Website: apple-inc
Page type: customer-info-address
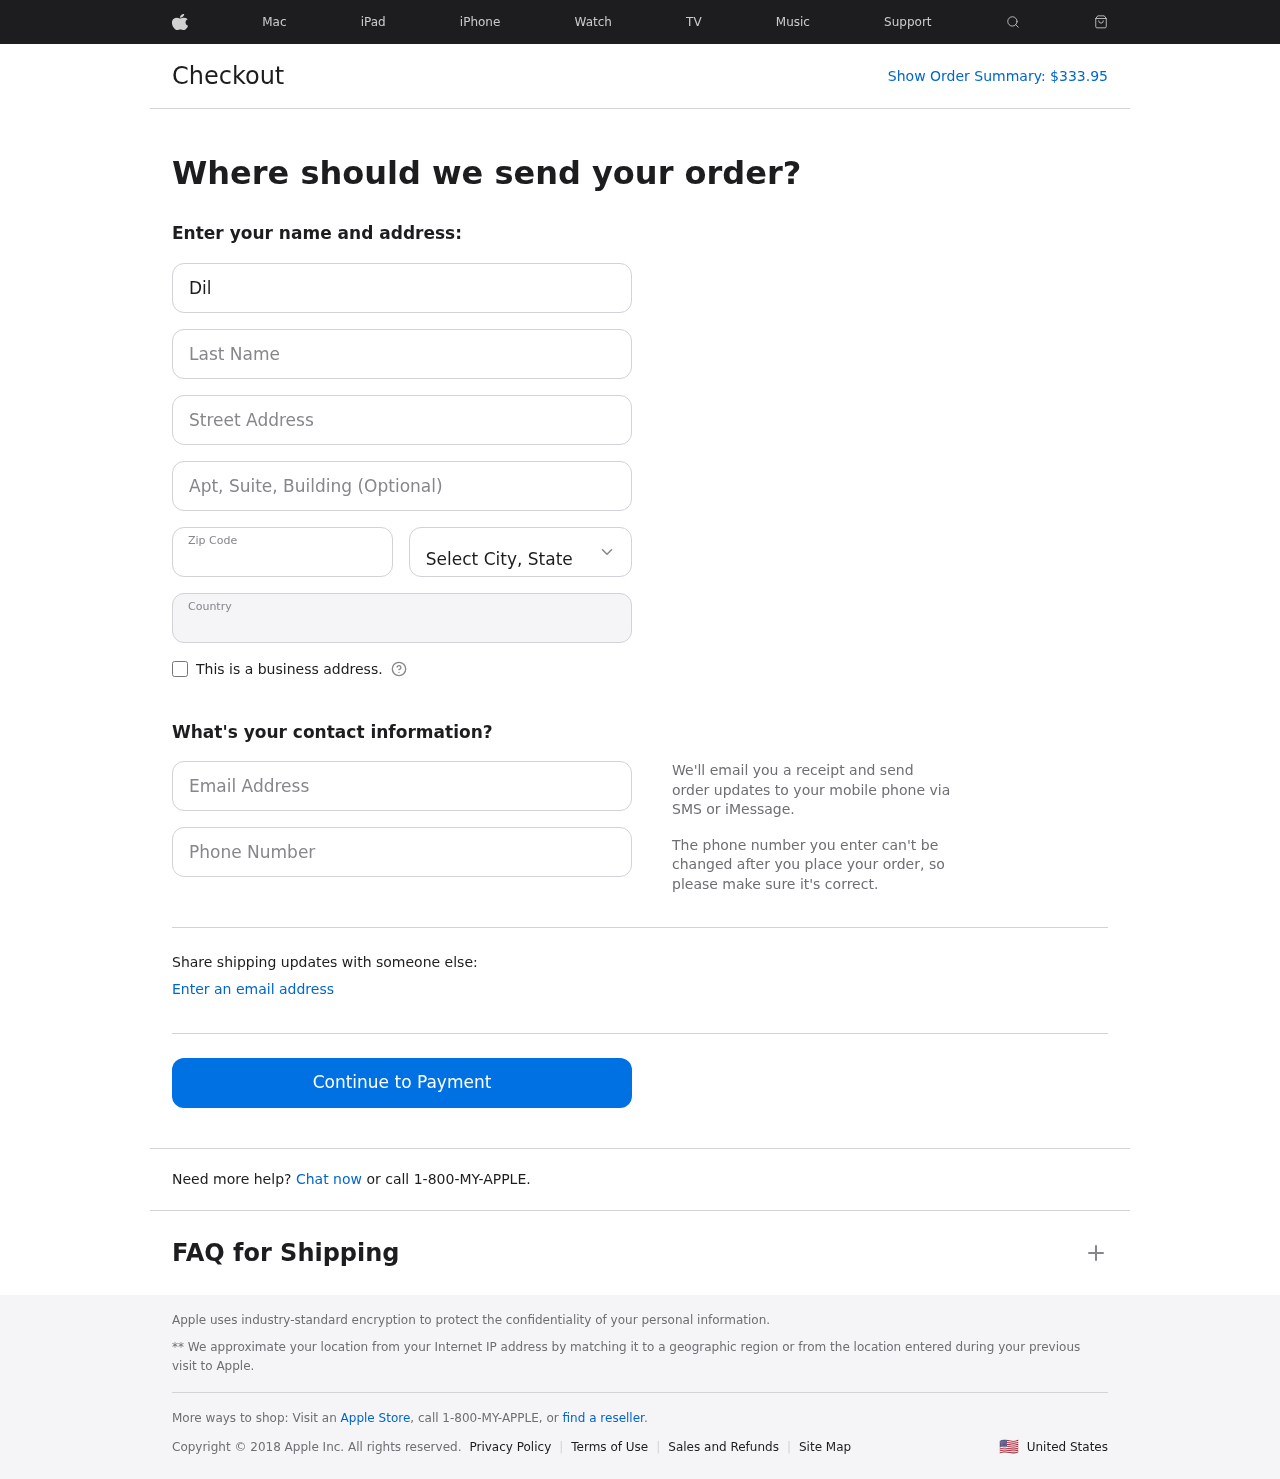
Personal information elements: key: PII_CITY_STATE
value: Santiagoville, MH
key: PII_COUNTRY
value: United States
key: PII_EMAIL
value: dillon.torres@hotmail.com
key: PII_FIRSTNAME
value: Dillon
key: PII_LASTNAME
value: Torres
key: PII_PHONE
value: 8977805160
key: PII_POSTCODE
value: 11725
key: PII_STREET
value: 54745 Rodriguez Extensions Apt. 557
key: PII_STREET2
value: Suite 039
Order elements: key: ORDER_TOTAL
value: $333.95